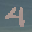
Label: 4